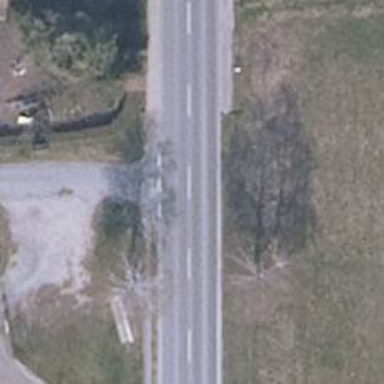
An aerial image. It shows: Primary highway with asphalt surface. There is cycle track on the right side.